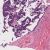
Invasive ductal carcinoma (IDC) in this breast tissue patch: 0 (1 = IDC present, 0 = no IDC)